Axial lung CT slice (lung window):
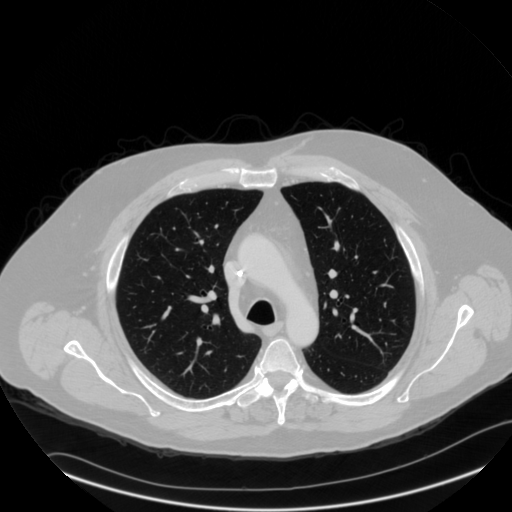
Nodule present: no